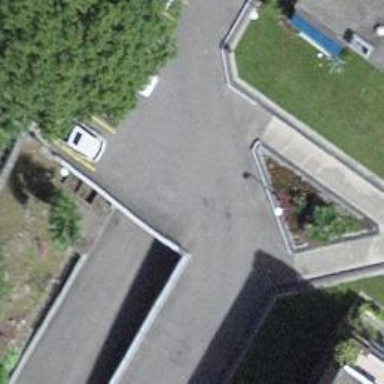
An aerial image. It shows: Parking entrance.